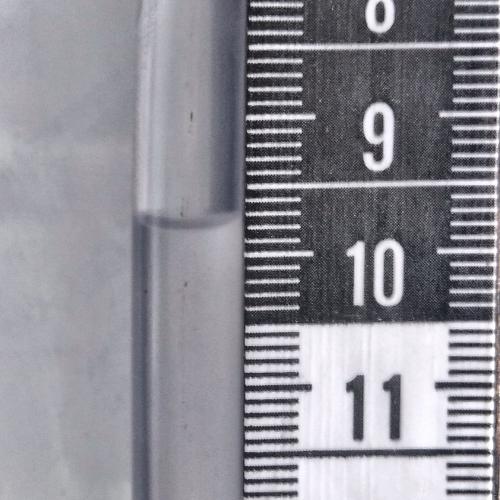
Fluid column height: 9.8 cm